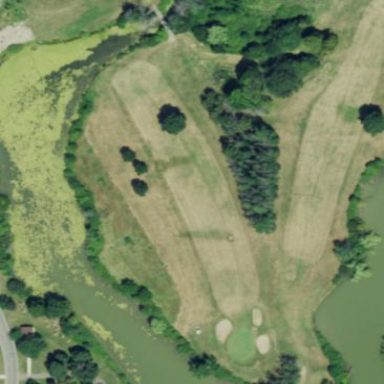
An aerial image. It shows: Grassy area designated as golf fairway.